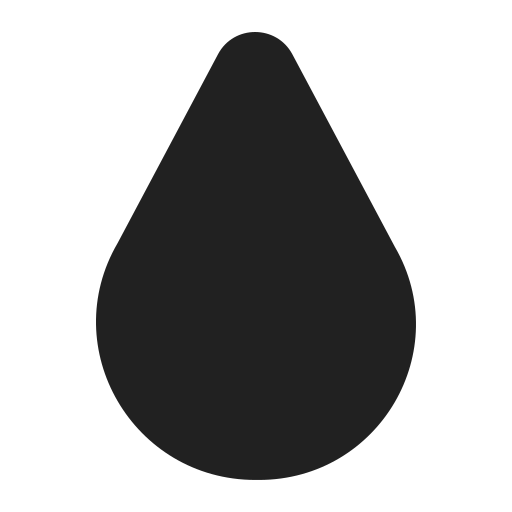
droplet high contrast